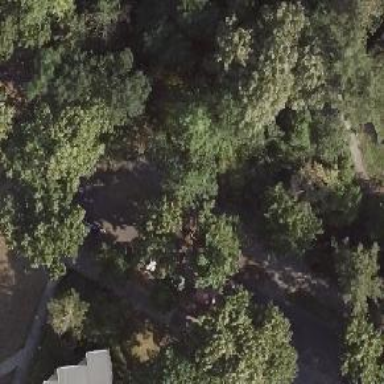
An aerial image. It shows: Avenue lined with broadleaved deciduous trees.